Question: I have a scene with 2 layers. The main layer and a hud layer above it. The hud just has a menu with its buttons and the timer label. I am using <URL> so I can attach standard 'UIGestureRecognizers' for each of the 'CCSprites' in the middle of the screen on the main layer. The strange thing is that the menu seems to be eating all touch events for the area right of the red line. Not just at the bottom around the menu but all the way to to the top of the screen. If I don't add the menu to the layer or if I place that layer behind the main layer everything works ok, but that doesn't work visually for me. What do I need to do to fix this?
'''
//The hud layer setup
CCMenu *menu = [CCMenu menuWithArray:@[_recordButton, resetButton, debugButton, _playButton]];
[menu setPosition:ccp(windowSize.width - 225, 50)];
[menu alignItemsHorizontallyWithPadding:50];
[self addChild:menu];
//The scene setup in another class
self.mainLayer = [MainLayer node];
[self addChild:_mainLayer z:0];
self.hudLayer = [HudLayer node];
[self addChild:_hudLayer z:1];
'''

Edit:
I have tried setting the menu's priority '[menu setHandlerPriority:128];' and when that didn't work I subclassed 'CCMenu' and overrode:
'''
-(void) registerWithTouchDispatcher
{
[[[CCDirector sharedDirector] touchDispatcher] addTargetedDelegate:self priority:200 swallowsTouches:NO];
}
'''
I've tried it with 'swallowsTouches:' set to 'NO' and 'YES' with no difference.
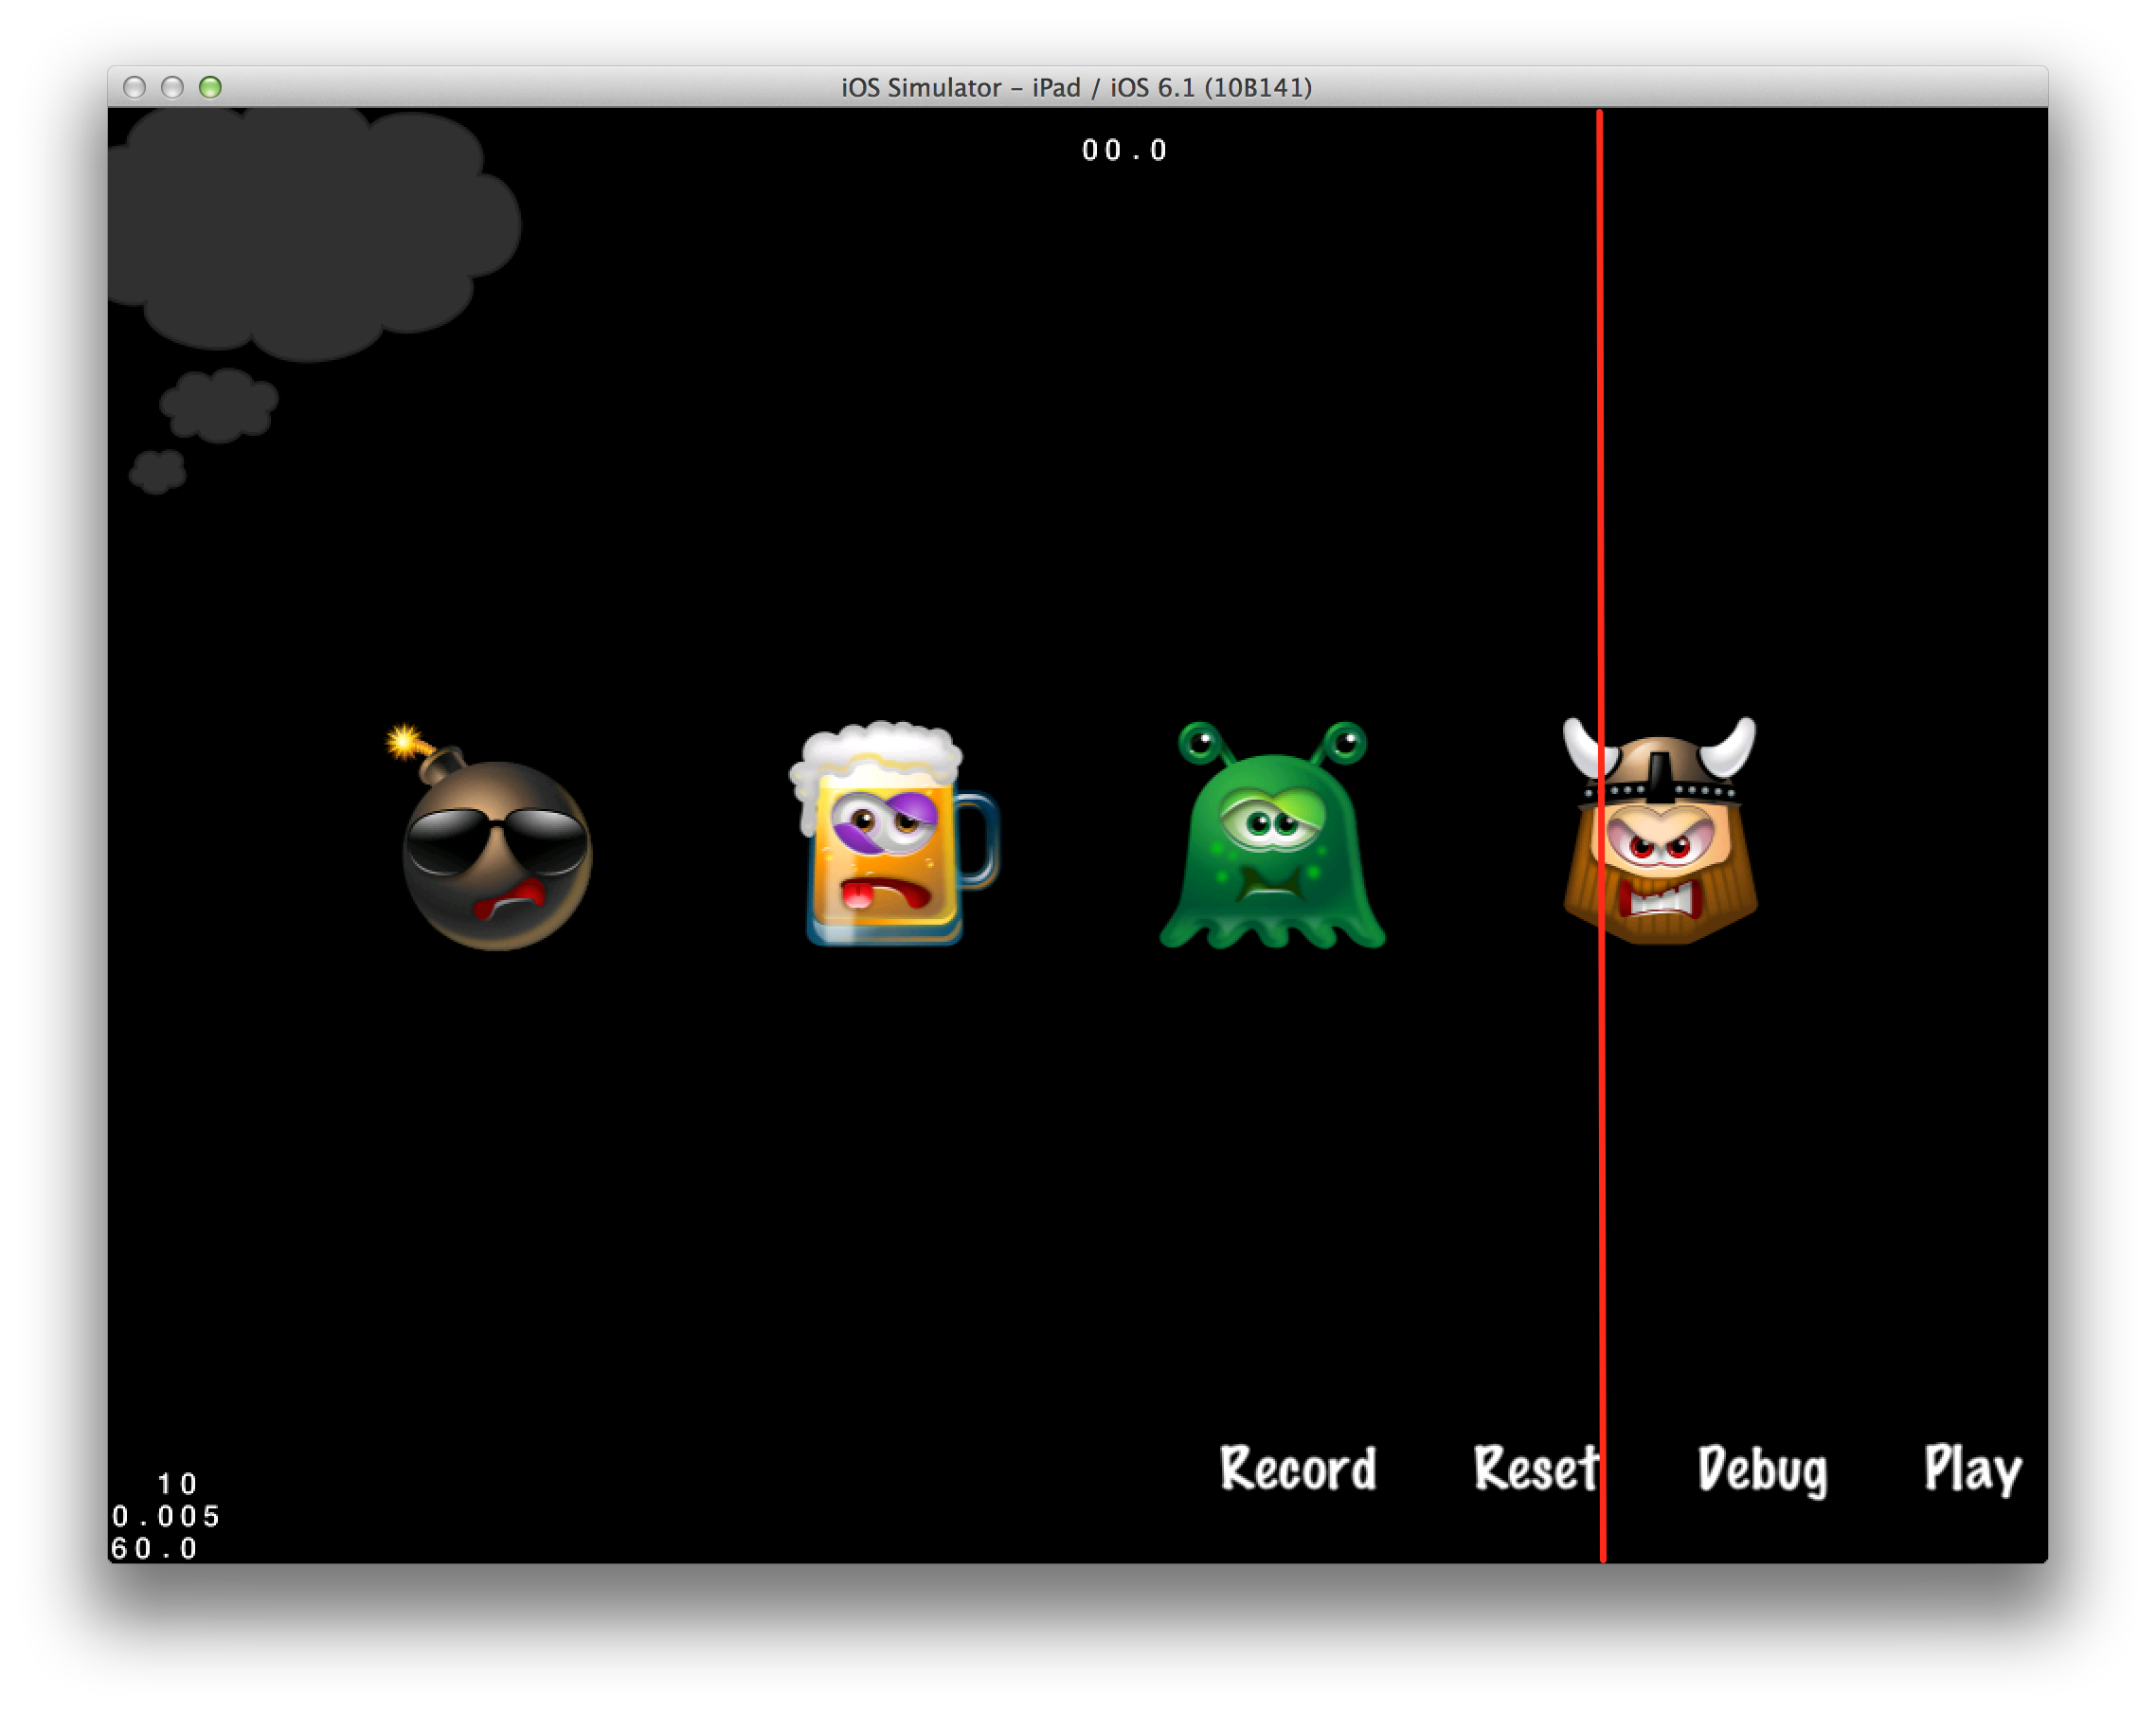
Answer: It turns out that 'CCMenu' is defaulting to a 'contentSize' that is equal to the device's screen size. This was making it effectively cover 1/2 the scene with the position I was using. So I just had to set the content size to something close to the actual menu item's overall size: '[menu setContentSize:CGSizeMake(400, 50)];'